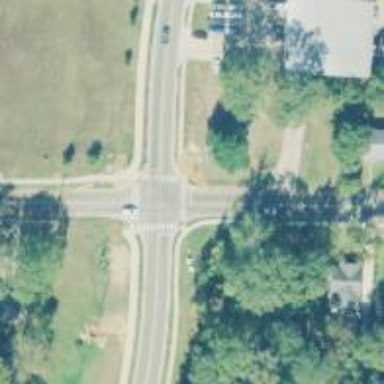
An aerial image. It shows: Uncontrolled zebra crossing on footway.